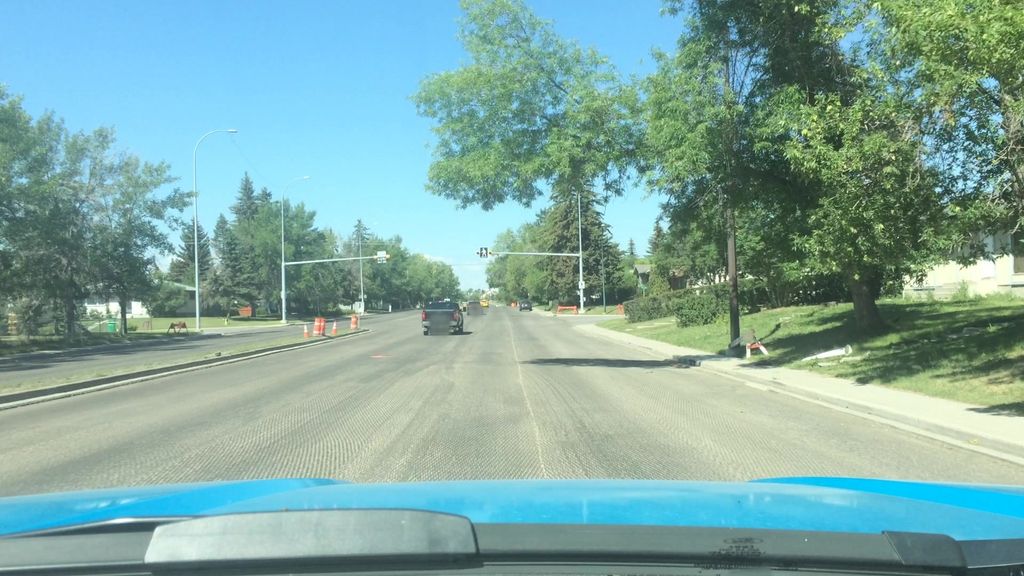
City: calgary